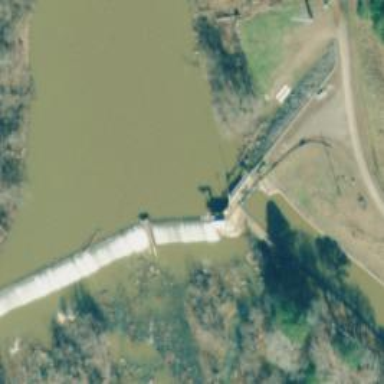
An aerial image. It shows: Dam along waterway.